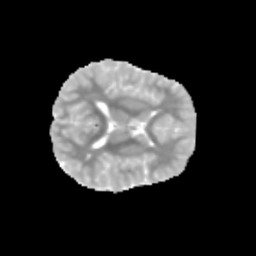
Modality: MD
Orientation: axial
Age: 9
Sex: female
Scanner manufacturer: siemens
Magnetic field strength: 3 T
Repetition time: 3.8 s
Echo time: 0.07 s